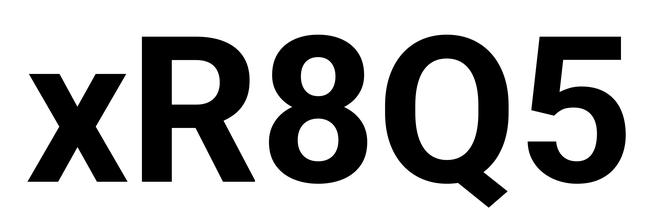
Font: Roboto_Bold